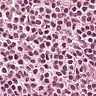
Metastatic tissue present: no